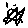
Label: sun